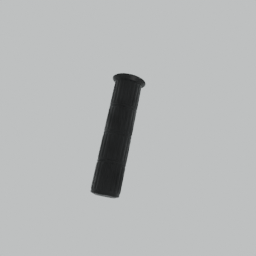
Label: mechanical